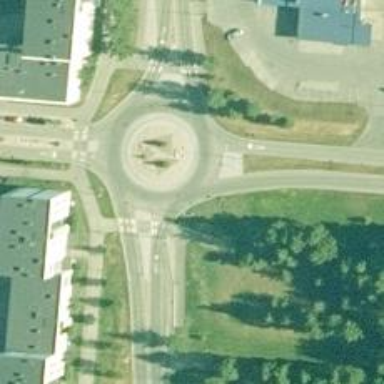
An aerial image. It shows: Tertiary road made of asphalt leading to roundabout junction.